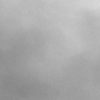
Atmospheric dust classification: dusty